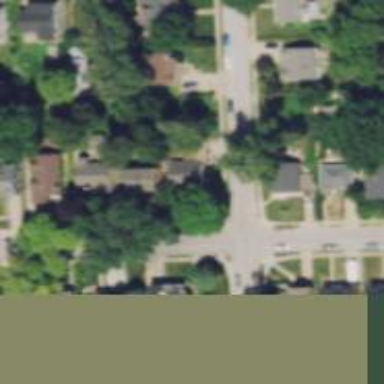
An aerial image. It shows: Residential road.